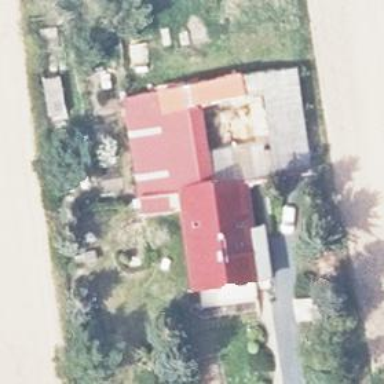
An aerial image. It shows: Simple and straightforward house.